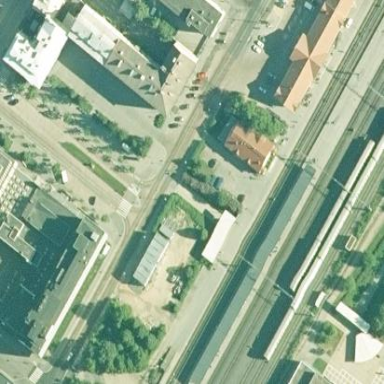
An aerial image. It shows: Paved public transport platform at railway station.